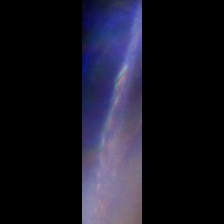
Taxon: Unknown_full_image
Group: Unknown